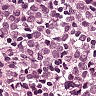
Metastatic tissue present: yes